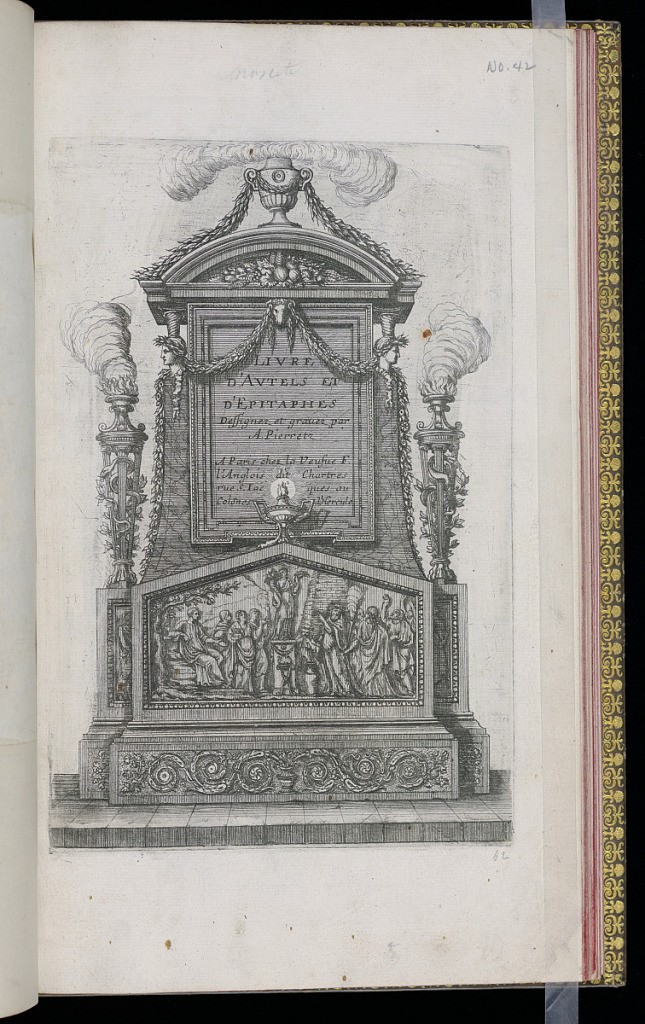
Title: Title Page
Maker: D. Antoine Pierretz, French, active 1647
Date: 1647-55
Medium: Etching on laid paper
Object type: Print
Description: Title page for a series of altar and monument designs. The title is lettered in a rectangular cartouche on a marble altar or monument featuring a frieze with figures in classical dress, incense burners, a vase, festoons of leaves, masks (mascarons), foliate scrolls, and a pediment decorated with sculpted fruit. The cartouche and friezes are framed with lamb's tongue and egg and dart moldings.